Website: walmart
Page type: payment
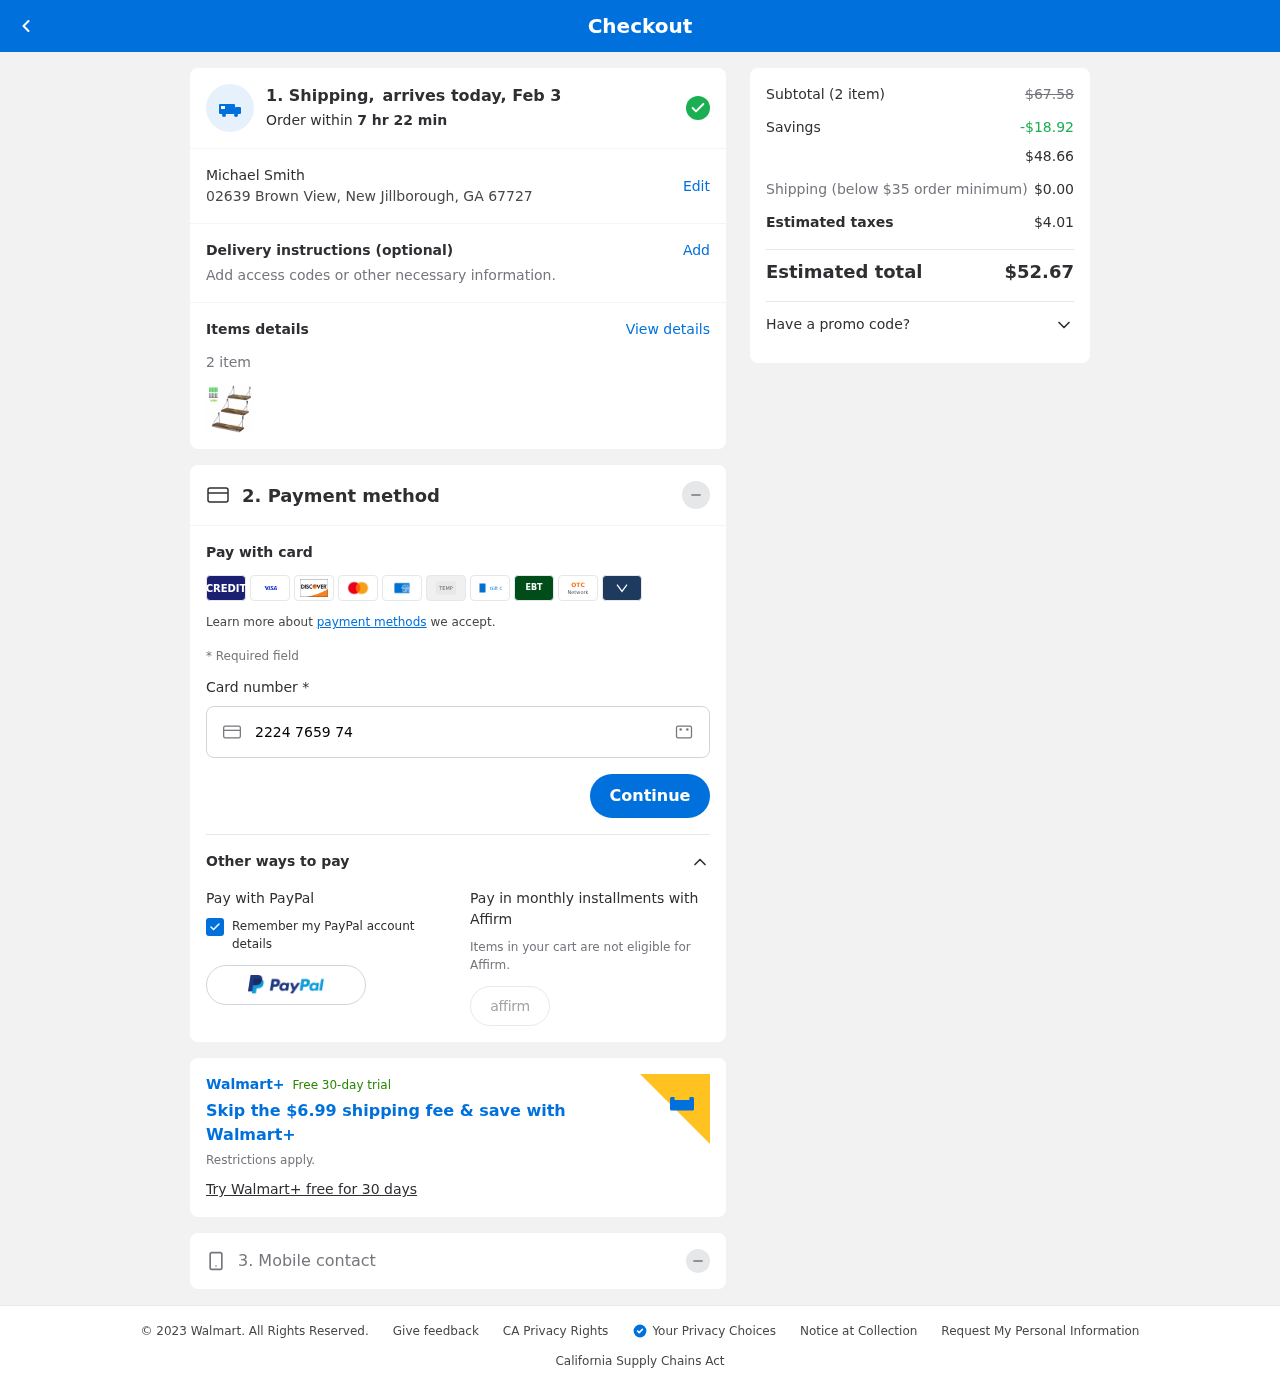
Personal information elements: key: PII_FULLNAME
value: Michael Smith
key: PII_STREET
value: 02639 Brown View
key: PII_CITY_STATE_ZIP
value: New Jillborough, GA 67727
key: PII_CARD_NUMBER
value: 2224 7659 7470 5992
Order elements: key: ORDER_DELIVERY_DATE
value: Feb 3
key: ORDER_NUM_ITEMS
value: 2
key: ORDER_SUBTOTAL_BEFORE_SAVINGS
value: $67.58
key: ORDER_SAVINGS
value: -$18.92
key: ORDER_SUBTOTAL
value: $48.66
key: ORDER_SHIPPING_COST
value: $0.00
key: ORDER_TAX
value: $4.01
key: ORDER_TOTAL
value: $52.67